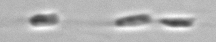
Label: Dinobryon